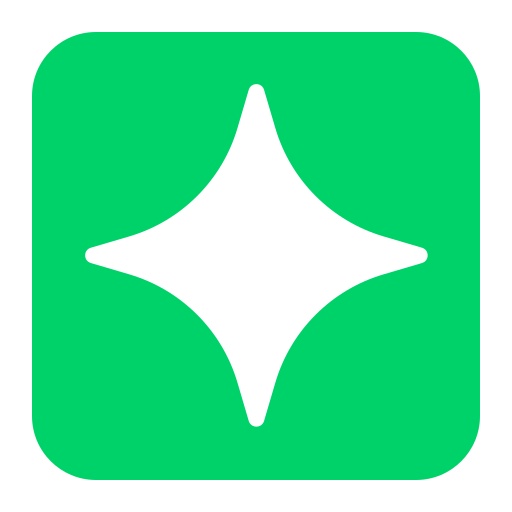
sparkle flat